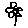
Label: flower